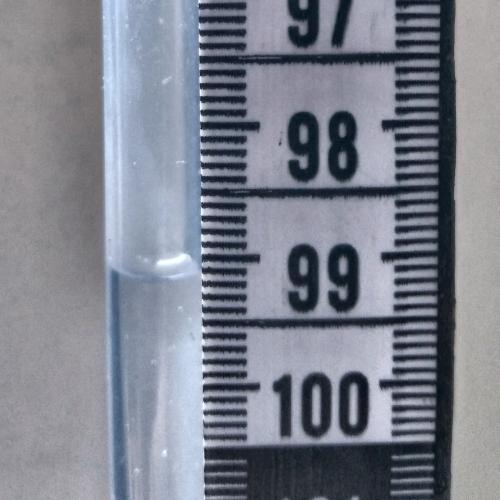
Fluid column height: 99.1 cm